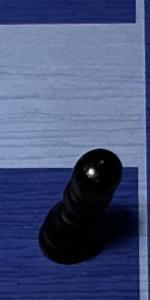
Label: Pawn_Black